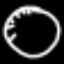
Label: clock